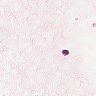
Metastatic tissue present: no